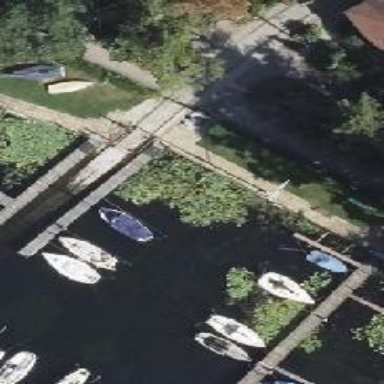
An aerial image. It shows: Slipway on leisure land.